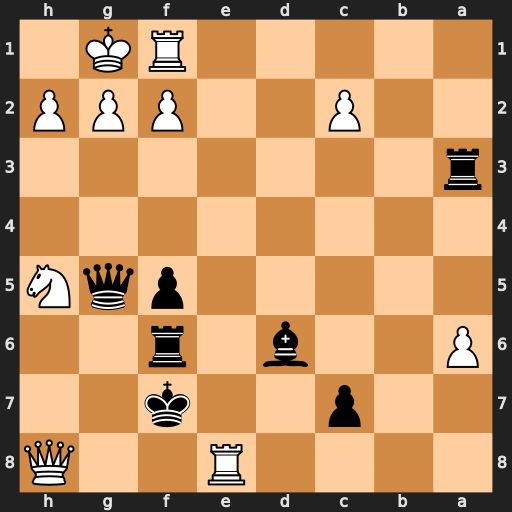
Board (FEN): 4R2Q/2p2k2/P2b1r2/5pqN/8/r7/2P2PPP/5RK1
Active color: b
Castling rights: -
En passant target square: -
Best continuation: Rh6